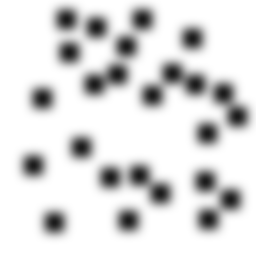
Squares: 25
Triangles: 0
Stars: 0
Total shapes: 25